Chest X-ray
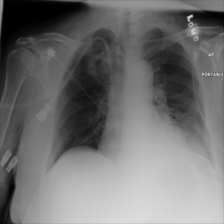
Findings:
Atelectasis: negative
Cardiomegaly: negative
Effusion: negative
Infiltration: negative
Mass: negative
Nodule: negative
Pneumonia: negative
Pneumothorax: negative
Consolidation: negative
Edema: negative
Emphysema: negative
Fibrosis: negative
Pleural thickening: negative
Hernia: negative